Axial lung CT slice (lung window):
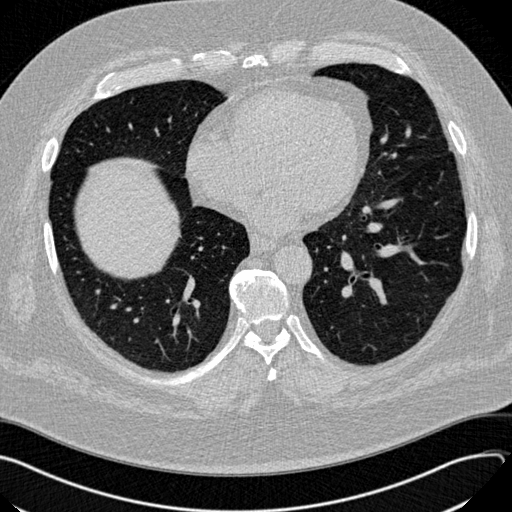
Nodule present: no